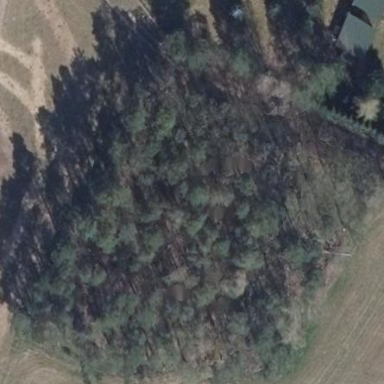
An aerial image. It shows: Forest area.